Aerial crown-view tile of a tropical tree (Barro Colorado Island, Panama), acquired 20240611:
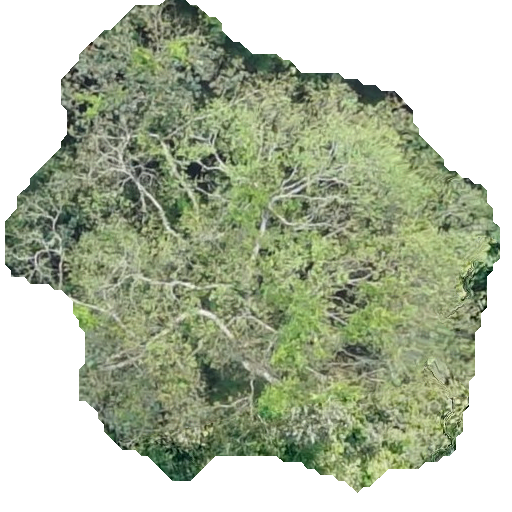
Species: Luehea seemannii
GBIF accepted scientific name: Luehea seemannii
Crown area: 259.53 m²